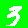
Digit: 3